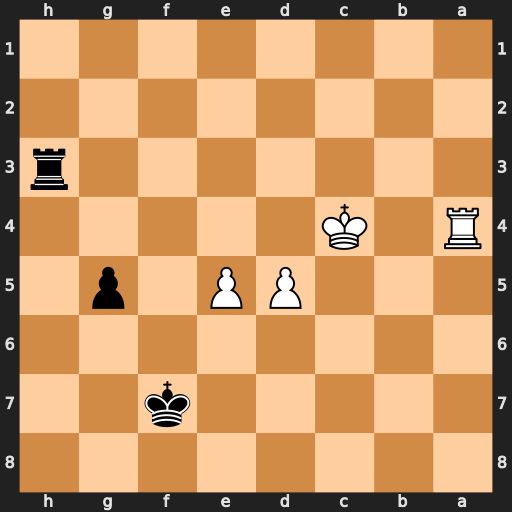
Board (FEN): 8/5k2/8/3PP1p1/R1K5/7r/8/8
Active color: b
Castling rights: -
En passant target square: -
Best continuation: Rh4+ Kb5 Rxa4 Kxa4 g4 Kb5 g3